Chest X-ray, PA view. Patient: 32 years old, sex F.
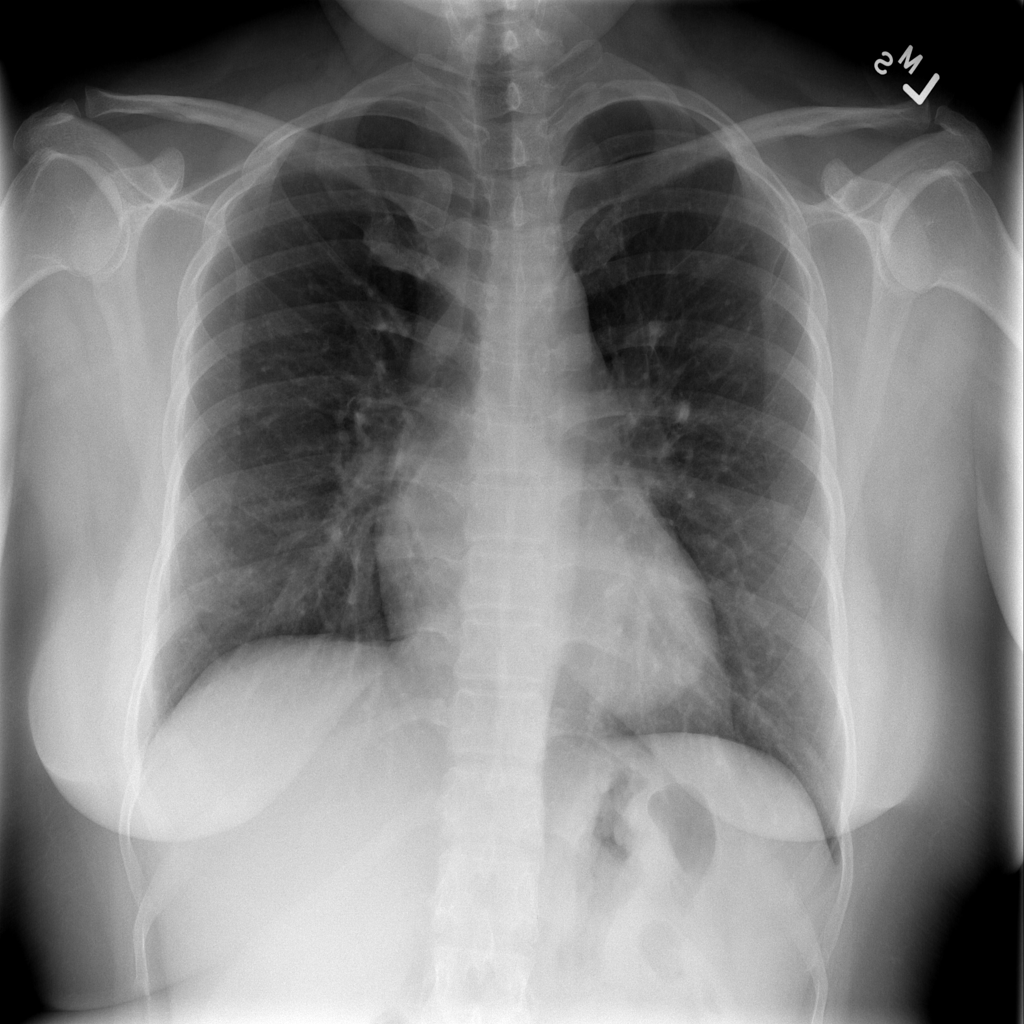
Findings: No Finding